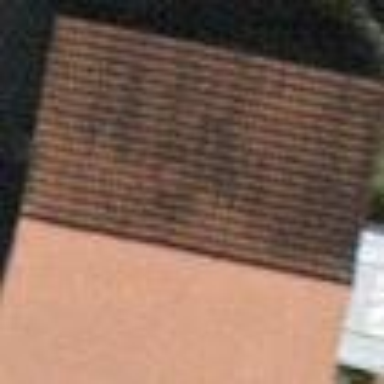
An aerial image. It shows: Building with tiled roof.